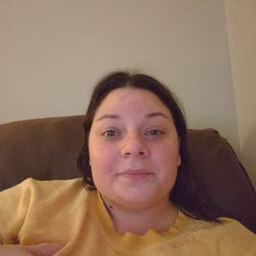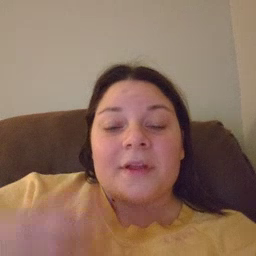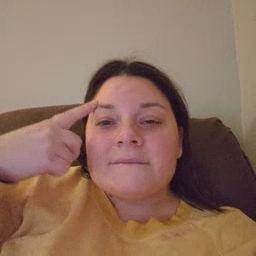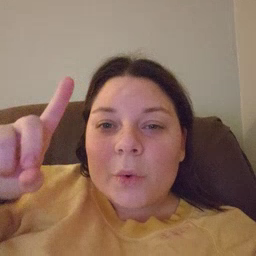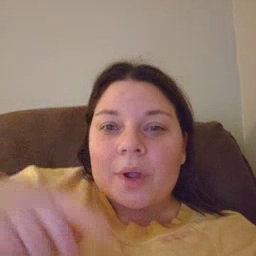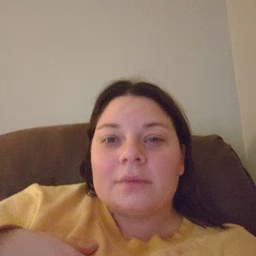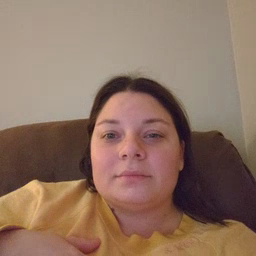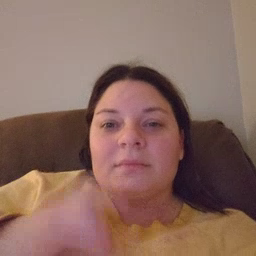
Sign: for